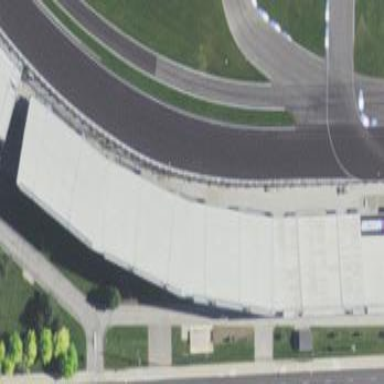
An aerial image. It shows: Grandstand building.